Question: I'd like to summarize a set of observations in a datatable and could use some help with the syntax.
I think this is as simple as a join but I'm trying to identify that specific values were seen on a specific observation DAY even if its across multiple measurements or sensors on that day.
- - -
I've created 2 sample sets of data that I hope will clarify the goal. I've also created an image of an excel spreadsheet that hopes to show the relationship between the data.
'''
library(data.table)
raw <- data.table(
Date = as.Date(c("2013-5-4","2013-5-4","2013-5-4", "2013-5-9","2013-5-9", "2013-5-16","2013-5-16","2013-5-16", "2013-5-30")),
S1 = c(4, 2, 3, 1, 1, 8, 7, 3, 3),
S2 = c(2, 5, 2, 4, 4, 9, 1, 6, 4),
S3 = c(6, 2, 2, 7, 3, 2, 7, 2, 1)
)
summarized <- data.table(
Date = as.Date(c("2013-5-4", "2013-5-9", "2013-5-16", "2013-5-30")),
M1 = c(FALSE,TRUE,TRUE,TRUE),
M2 = c(TRUE,FALSE,TRUE,FALSE),
M3 = c(TRUE,TRUE,TRUE,TRUE),
M4 = c(TRUE,FALSE,FALSE,TRUE),
M5 = c(TRUE,FALSE,FALSE,FALSE),
M6 = c(TRUE,FALSE,TRUE,FALSE),
M7 = c(FALSE,TRUE,TRUE,FALSE),
M8 = c(FALSE,FALSE,TRUE,FALSE),
M9 = c(FALSE,FALSE,TRUE,FALSE),
M10 = c(FALSE,FALSE,TRUE,FALSE)
)
'''

Excel
Raw is the measurements input. Multiple measurements can happen on the same observation date (i.e. multiple rows).
Summarized is what I'm hoping to get out. Rows are summarized and the 'm'easurement columns merely indicate that the value (following the M, i.e. M1, M2) was observed on the day in any of the V columns. For example, the number 2 was seen on the first and last observation on 5/16, but the number 5 was not seen in any of the 9 values on 5/16.
I think I need to use a join but how to calculate the M columns escapes me.
Any help is much appreciated.
Question: is there a name for this type of operation in data science or mathematics?
:
I'm trying the following
'''
setkey(raw,Date)
s <- data.table( Date=unique(raw$Date)) # get a datatable of the unique dates
setkey(s,Date)
s[raw, M1:=(length(na.omit(match(c(raw$V1,raw$v2,raw$v3),1)))>=1)]
'''
Note that the values are not what's expected for 5-4 (should be FALSE). I think this is becuase the raw rows are not being constrained in my match statement.
'''
Date M1
1: 2013-05-04 TRUE
2: 2013-05-09 TRUE
3: 2013-05-16 TRUE
4: 2013-05-30 TRUE
'''
My guess is I need to use something different to subset the raw rows in the join.
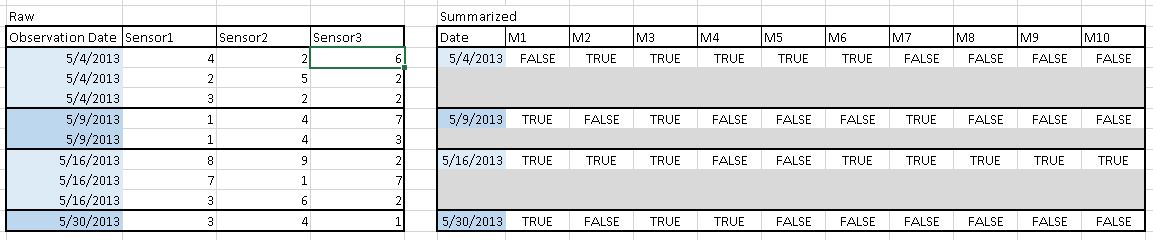
Answer: This seems to work:
'''
raw[,lapply(1:10,'%in%',unique(unlist(.SD))),by=Date]
'''
The result is
'''
Date V1 V2 V3 V4 V5 V6 V7 V8 V9 V10
1: 2013-05-04 FALSE TRUE TRUE TRUE TRUE TRUE FALSE FALSE FALSE FALSE
2: 2013-05-09 TRUE FALSE TRUE TRUE FALSE FALSE TRUE FALSE FALSE FALSE
3: 2013-05-16 TRUE TRUE TRUE FALSE FALSE TRUE TRUE TRUE TRUE FALSE
4: 2013-05-30 TRUE FALSE TRUE TRUE FALSE FALSE FALSE FALSE FALSE FALSE
'''
If you want the columns with "M" instead of "V", use 'c(M=1:10)' in place of '1:10'.